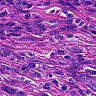
Metastatic tissue present: no